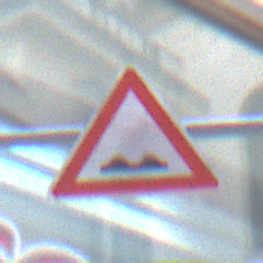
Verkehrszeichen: UnebeneFahrbahn
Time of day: MorningAfternoon
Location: Outdoor (Urban)
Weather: PartlyCloudy
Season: NotSpecified
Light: Natural